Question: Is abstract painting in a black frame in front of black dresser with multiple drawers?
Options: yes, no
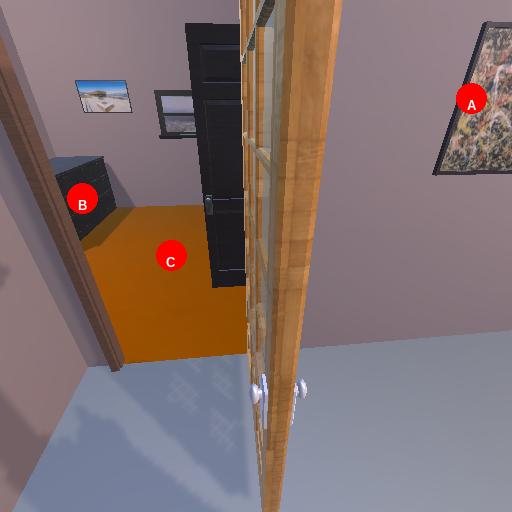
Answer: yes